Aerial crown-view tile of a tropical tree (Barro Colorado Island, Panama), acquired 20240611:
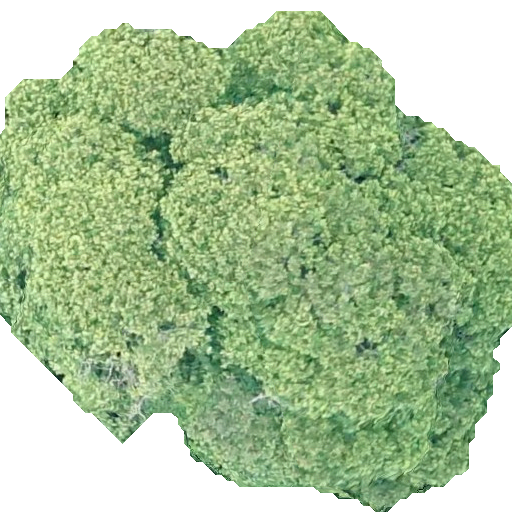
Species: Dipteryx oleifera
GBIF accepted scientific name: Dipteryx oleifera
Crown area: 311.147 m²